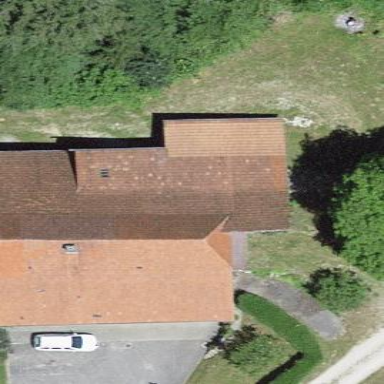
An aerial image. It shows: Farm building.